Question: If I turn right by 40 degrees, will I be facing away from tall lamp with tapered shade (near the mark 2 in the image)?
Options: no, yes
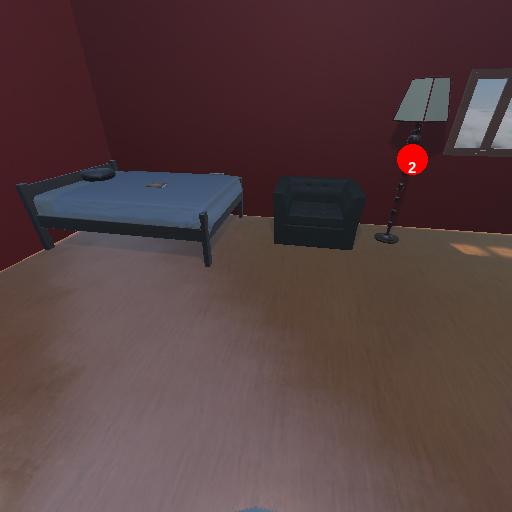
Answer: no